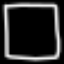
Label: square